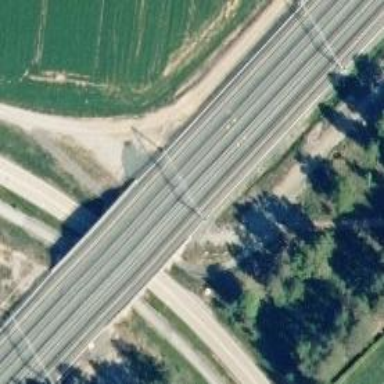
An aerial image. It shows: Railway bridge with electrified contact lines. This bridge is part of railway siding.